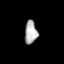
Tissue: prostate
Cell type: B cells
Senescence score: 0.8047
Nuclear area (px): 284
Mean DAPI intensity: 175.894